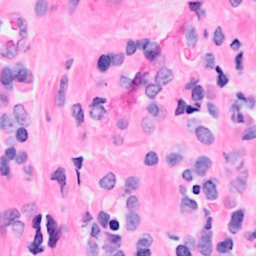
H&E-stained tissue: Breast